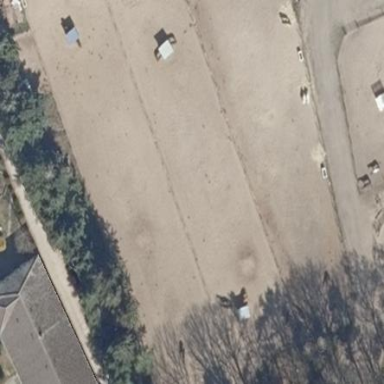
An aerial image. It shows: Fenced paddock used for animal keeping.